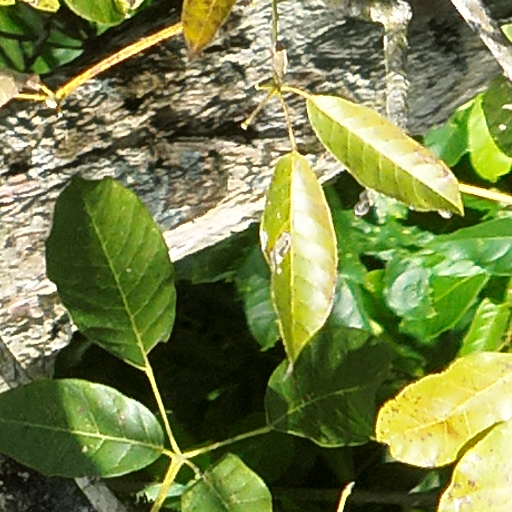
Species: Tabebuia rosea
GBIF accepted scientific name: Tabebuia rosea
Crown area (m\u00b2): 143.4